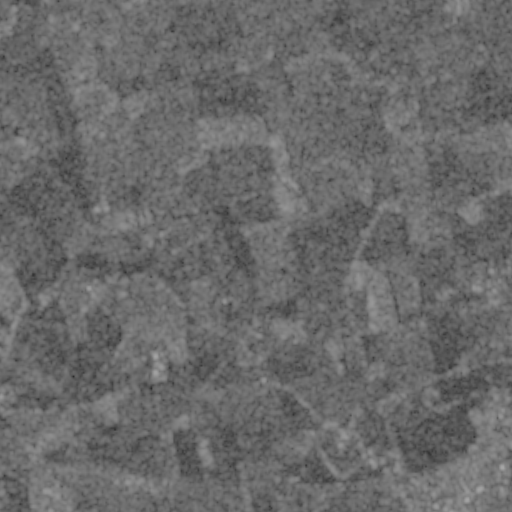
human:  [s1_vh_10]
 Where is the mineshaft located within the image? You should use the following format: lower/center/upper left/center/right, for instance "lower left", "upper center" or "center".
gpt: The mineshaft is located in the upper left of the image.
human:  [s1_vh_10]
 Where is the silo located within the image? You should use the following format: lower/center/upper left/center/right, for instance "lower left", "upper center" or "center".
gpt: The silo is located in the upper left of the image.
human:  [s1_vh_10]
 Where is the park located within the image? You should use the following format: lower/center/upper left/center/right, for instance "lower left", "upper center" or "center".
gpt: There is no park in the image.

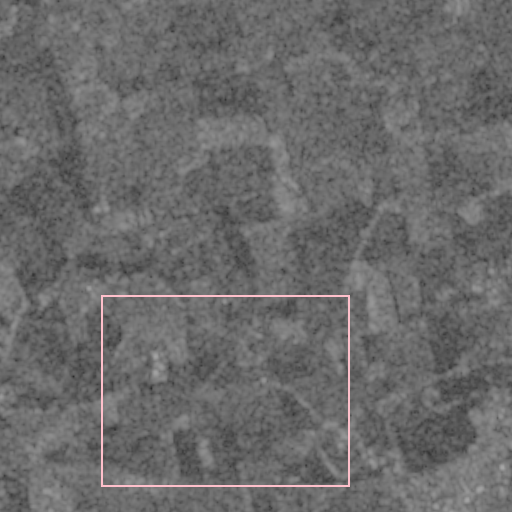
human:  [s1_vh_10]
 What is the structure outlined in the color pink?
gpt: The structure outlined in pink is a crop field.
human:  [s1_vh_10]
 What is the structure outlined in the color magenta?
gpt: There is no magenta outline.